Question: So I run this test :
'''
void Main()
{
int AvaliableWorker,AvaliableioCompletion,MaxWorker,MaxioCompletion;
for (int i=0;i<1028;i++) Task.Factory.StartNew(()=>{Thread.Sleep(5000);});
Thread.Sleep(2000); // give the loop some time to run threads....
ThreadPool.GetAvailableThreads(out AvaliableWorker, out AvaliableioCompletion);
Console.WriteLine("{0} / {1}", AvaliableWorker, AvaliableioCompletion);
ThreadPool.GetMaxThreads(out MaxWorker, out MaxioCompletion);
Console.WriteLine("{0} / {1}", MaxWorker, MaxioCompletion);
}
'''
However , When I run it on my '.net4/32bit' environment (console) , I get these results :
'''
**1015** / 1000
1023 / 1000
'''
Running again :
'''
**1009** / 1000
1023 / 1000
'''
The question is about the bold numbers :
'Fw.4' sets a default max thread-pool worker threads creation up to '1023' (as you can see).
But looking at 'GetAvailableThreads' :

If so , how come I still get big values like '1015 , 1009' ?
I mean , '<PHONE> = negative number' : ( in other words : -- )
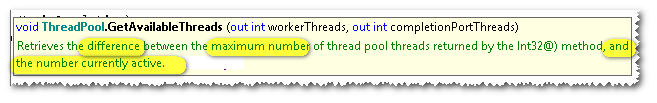
Answer: > right as I make 1028 threads sleep ?
You didn't. You queued about a 1000 Tasks, not (yet) Threads. Still waiting to run when you WriteLine() the results.
The actual number of pool threads at that moment: 1023 - 1015 = 8.
Make the Sleep() after the for loop a little longer (seconds) and you will see a lower number of available threads, ie a higher number of pool threads.